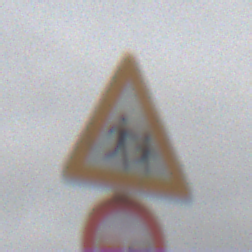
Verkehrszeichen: KinderLinks
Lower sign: Ueberholverbot
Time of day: Midday
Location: Outdoor (Nature)
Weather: Overcast
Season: NotSpecified
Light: Natural